Question: Alright, so I started looking up tutorials on openGL for the sake of making a minecraft mod. I still don't know too much about it because I figured that I really shouldn't have to when it comes to making the small modification that I want, but this is giving me such a headache. All I want to do is be able to properly map a texture to an irregular concave quad.
Like this:

I went into openGL to figure out how to do this before I tried running code in the game. I've read that I need to do a perspective-correct transformation, and I've gotten it to work for trapezoids, but for the life of me I can't figure out how to do it if both pairs of edges aren't parallel. I've looked at this: <URL>, but I've got no idea how much of that openGL does or doesn't take care of.
I've looked at several posts regarding this, and the answer I need is somewhere in those, but I can't make heads or tails of 'em. I can never find a post that tells me what arguments I'm supposed to put in the glTexCoord4f() method in order to have the perspective-correct transform.
If you're thinking of the "Getting to know the Q coordinate" page as a solution to my problem, I'm afraid I've already looked at it, and it has failed me.
Is there something I'm missing? I feel like this should be a lot easier. I find it hard to believe that openGL, with all its bells and whistles, would have nothing for making something other than a rectangle.
So, I hope I haven't pissed you off too much with my cluelessness, and thanks in advance.
EDIT: I think I need to make clear that I know openGL does perspective transform for you when your view of the quad is not orthogonal. I'd know to just change the z coordinates or my fov. I'm looking to smoothly texture non-rectangular quadrilateral, not put a rectangular shape in a certain fov.
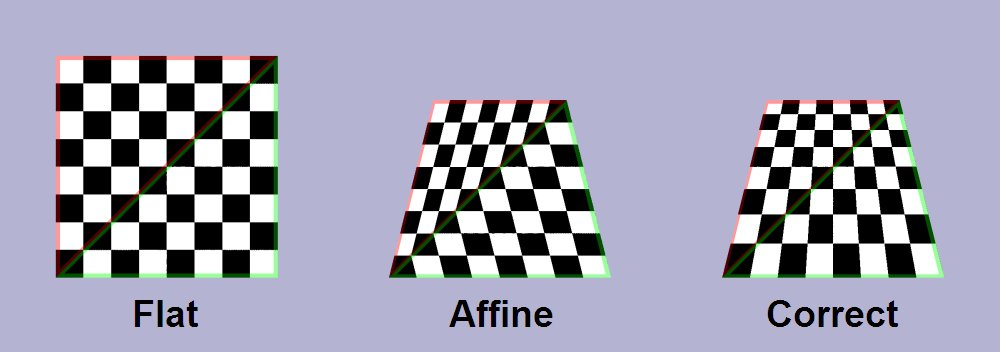
Answer: OpenGL will do a perspective correct transform for you. I believe you're simply facing the issue of quad vs triangle interpolation. The difference between affine and perspective-correct transforms are related to the geometry being in 3D, where the interpolation in image space is non-linear. Think of looking down a road: the evenly spaced lines appear more frequent in the distance. Anyway, back to triangles vs quads...

Here are some related posts:
- <URL> to this one provides a possible solution, but it's not simple:> The usual approach to solve this, is by performing the interpolation "manually" in a fragment shader, that takes into account the target topology, in your case a quad. Or in short you have to perform barycentric interpolation not based on a triangle but on a quad. You might also want to apply perspective correction.